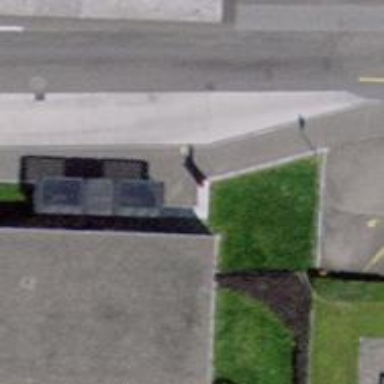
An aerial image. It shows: Bus stop with shelter. It is platform for public transport.